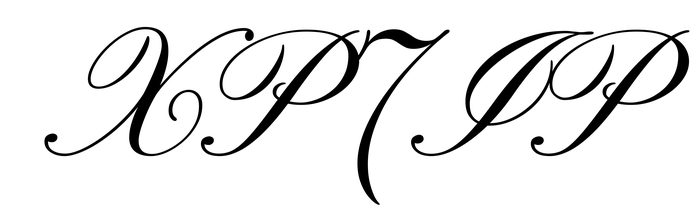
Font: PinyonScript-Regular